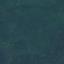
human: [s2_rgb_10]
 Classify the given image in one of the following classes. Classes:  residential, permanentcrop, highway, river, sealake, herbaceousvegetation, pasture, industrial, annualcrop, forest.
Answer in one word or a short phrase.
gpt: Forest